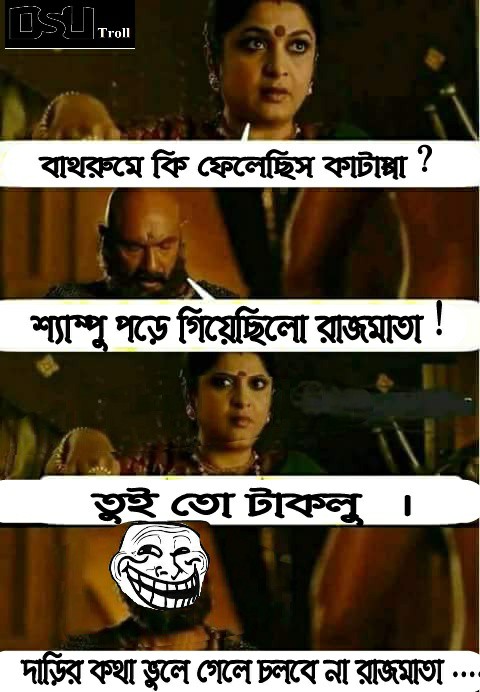
Caption: বাথরুমে কি ফেলেছিস কাটাপ্পা ?   শ্যাম্পু পড়ে গিয়েছিলো রাজমাতা !    তুই তো টাকলু !     দাড়ির কথা ভুলে গেলে চলবে না রাজমাতা ...
Label: non-hate